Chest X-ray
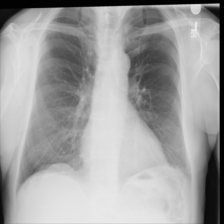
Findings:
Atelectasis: negative
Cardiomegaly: negative
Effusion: negative
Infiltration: negative
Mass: negative
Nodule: negative
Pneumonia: negative
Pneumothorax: negative
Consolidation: negative
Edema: negative
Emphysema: negative
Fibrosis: negative
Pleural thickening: negative
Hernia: negative